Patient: sex M, age 61
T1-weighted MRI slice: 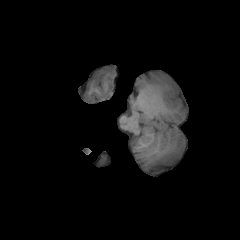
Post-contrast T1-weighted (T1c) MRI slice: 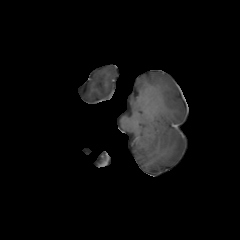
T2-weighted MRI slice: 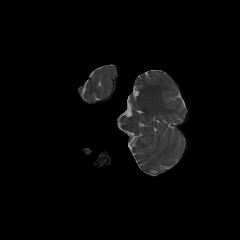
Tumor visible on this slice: no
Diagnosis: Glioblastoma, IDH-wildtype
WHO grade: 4